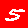
Digit: 5